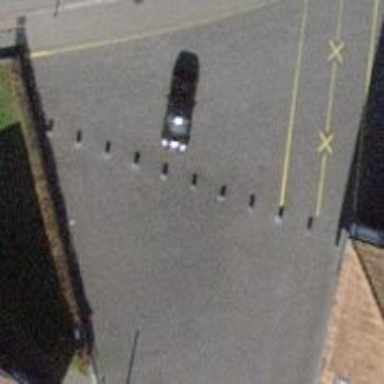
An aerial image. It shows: Rising bollard barrier.